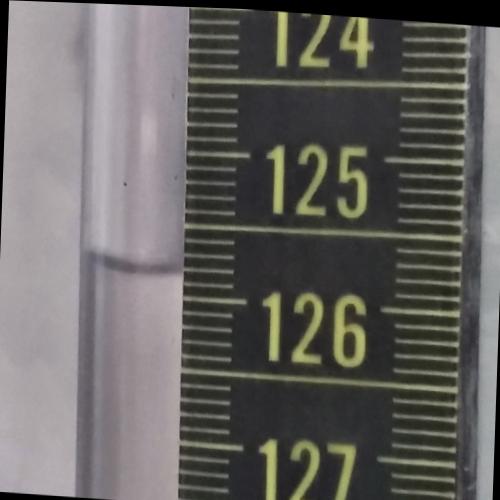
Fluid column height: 125.8 cm